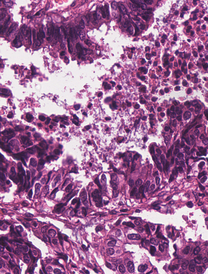
Tumor epithelial tissue: yes
Tumor-associated stroma tissue: yes
Normal tissue: no